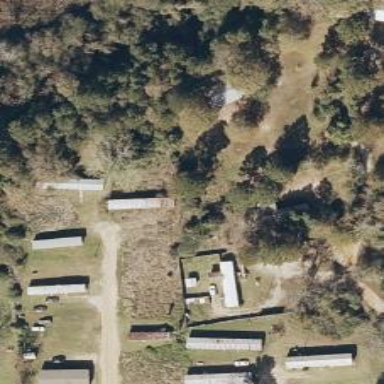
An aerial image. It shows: Residential area known as trailer park.